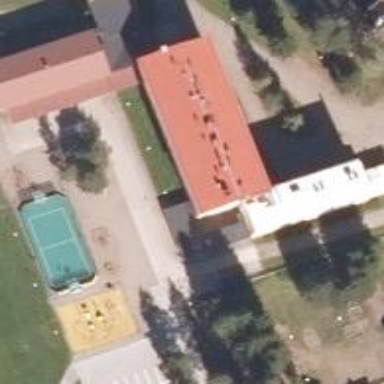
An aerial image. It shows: School building.